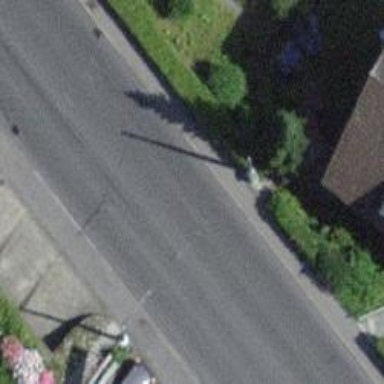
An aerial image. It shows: Kerb barrier.